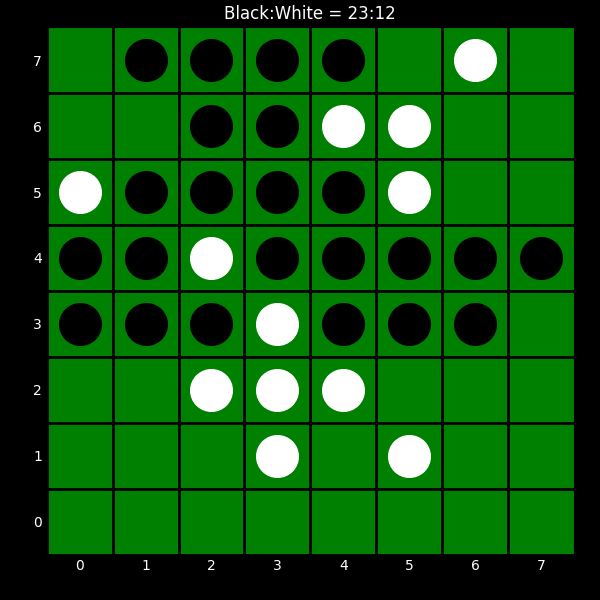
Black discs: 23
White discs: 12